Field crop: maize
Growth stage: 2
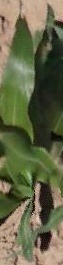
Species: maize